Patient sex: M
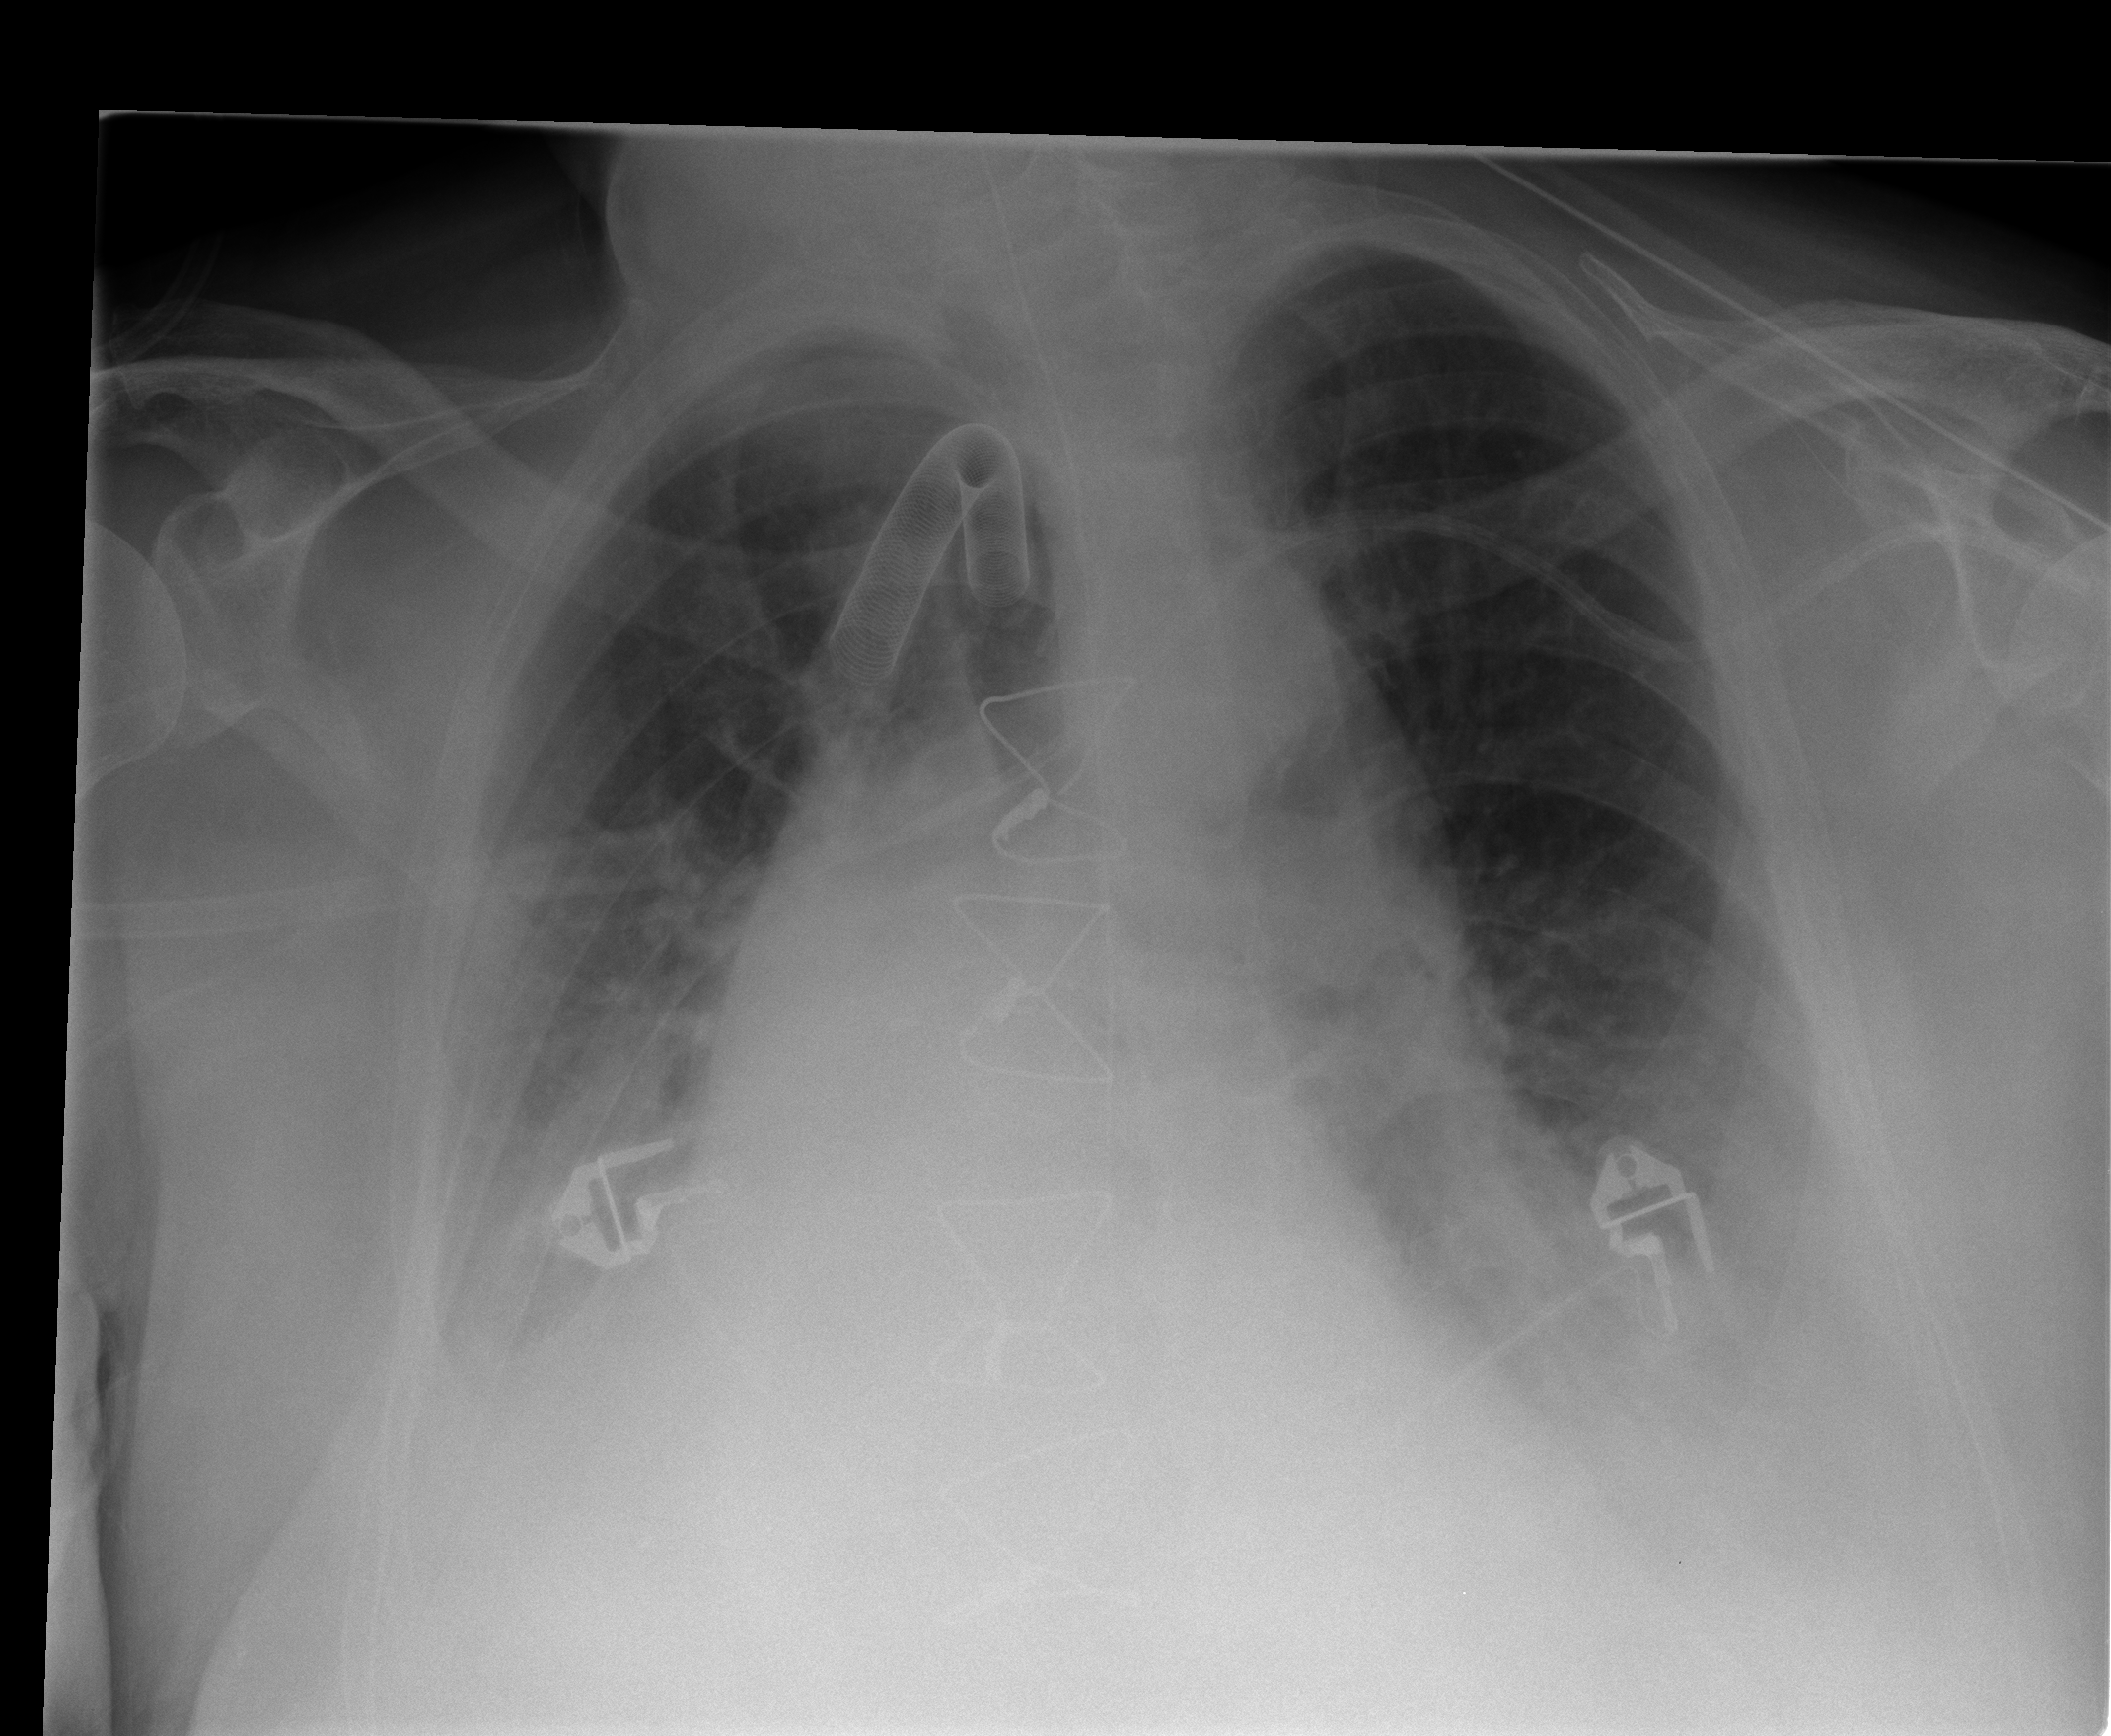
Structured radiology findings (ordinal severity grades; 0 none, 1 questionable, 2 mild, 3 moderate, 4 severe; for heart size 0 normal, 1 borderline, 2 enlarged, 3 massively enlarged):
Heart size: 0
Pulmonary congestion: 0
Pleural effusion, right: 2
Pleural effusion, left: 2
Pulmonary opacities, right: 0
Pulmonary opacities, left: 0
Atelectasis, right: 2
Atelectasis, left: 3